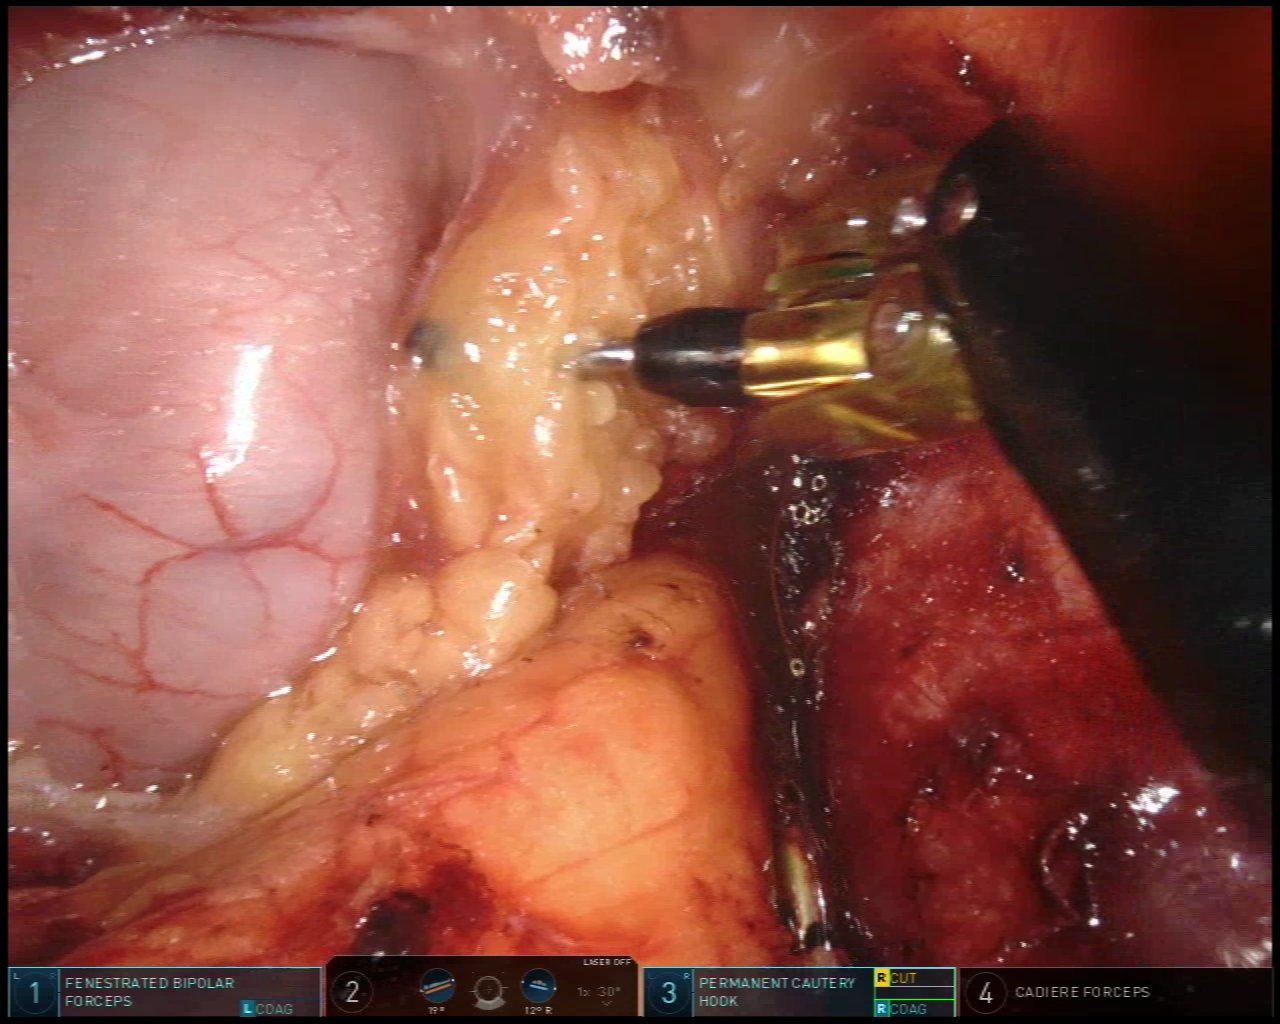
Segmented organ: stomach
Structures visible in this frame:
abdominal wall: no
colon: no
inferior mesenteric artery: no
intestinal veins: no
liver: no
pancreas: yes
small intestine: no
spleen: no
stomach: yes
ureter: no
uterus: no
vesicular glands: no